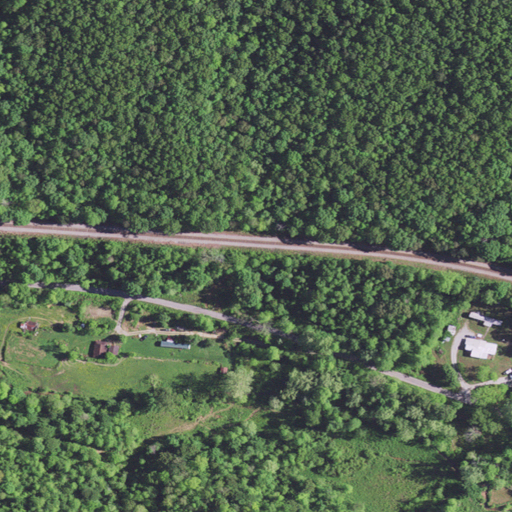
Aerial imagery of mountain in Kentucky named Tunnel Hill containing deciduous forest, open development, pasture, low intensity development, and grassland